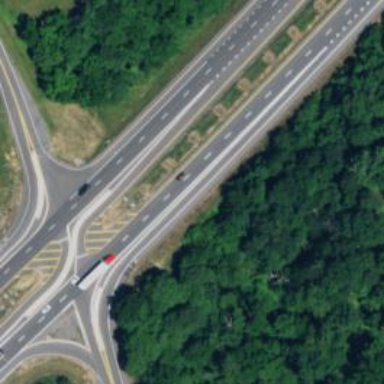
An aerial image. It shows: Expressway with asphalt surface classified as trunk highway.